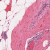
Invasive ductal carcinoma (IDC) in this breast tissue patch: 0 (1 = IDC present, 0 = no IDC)